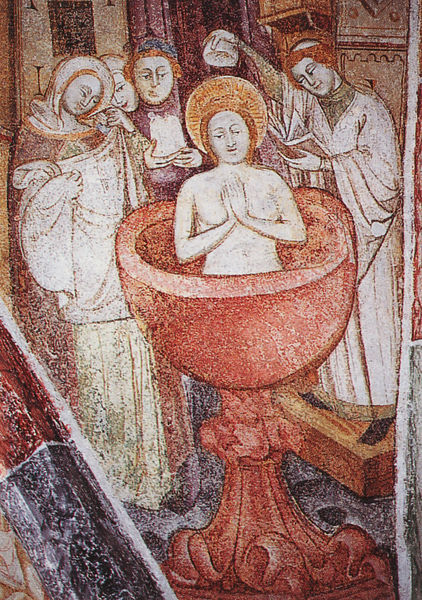
Titel: Deckenfresko im Kloster Neustift
Institution: bei Brixen, Österreich
Schlagwörter: blau, gott, mann, nackt, wasser, weiß, frauen, menschen, brust, frau, kleid, zeichnung, rot, tuch, wand, bibel, johannes, sockel, bildnis, hände, kirche, geistlicher, gewand, kelch, rund, krug, bogen, mauer, rundbogen, wandmalerei, bauch, oberkörper, fotografie, becher, buch, fuss, mosaik, beten, gebet, heiligenschein, pfarrer, nimbus, christus, jesus, jesus christus, christlich, fresken, pastor, priester, mönch, heiliger, mönche, heilige, fresko, heilig, taufe, maria, christen, reproduktion, sakral, christentum, deckenmalerei, taufbecken, halo, roter, schütten, al fresco, tich, taufkleid, wandzeichnung, moasik, taufstein, heilg, babtisterium, taufschale, lekch, eiligenschein, ftrsko, wandbld, teil des gewölbes, freasko